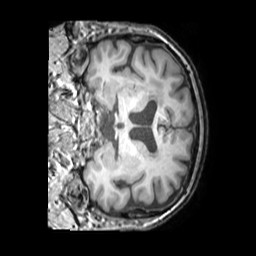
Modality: T1w
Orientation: coronal
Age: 54
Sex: female
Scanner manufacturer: philips
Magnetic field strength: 3 T
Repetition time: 0.009872 s
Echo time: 0.004591 s